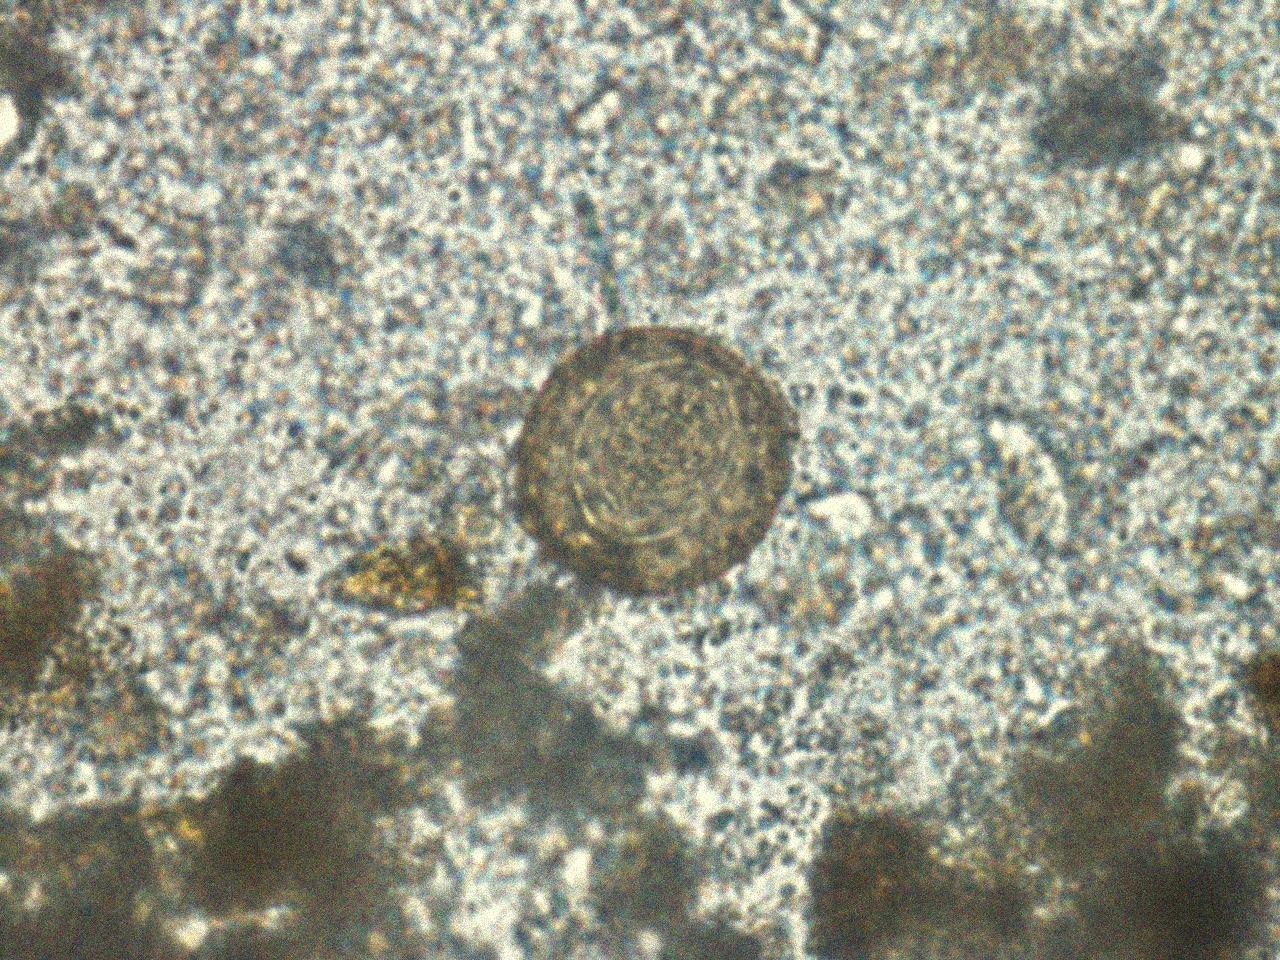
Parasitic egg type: Hymenolepis diminuta